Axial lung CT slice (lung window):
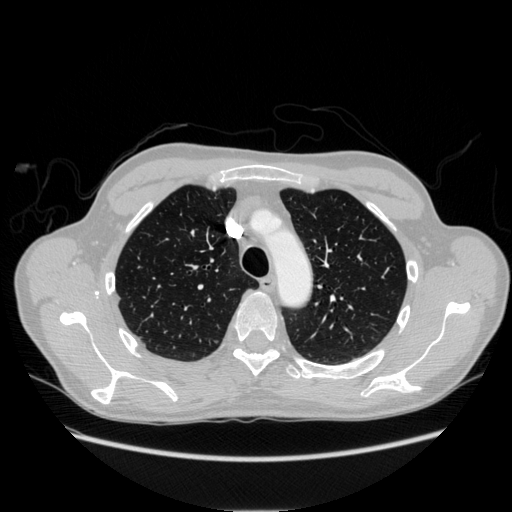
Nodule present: no